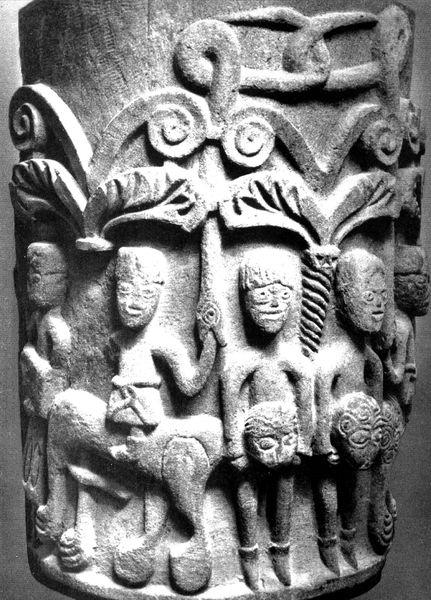
Titel: Dom St. Maria und St. Stephan
Standort: Speyer, Dom (EU - D - RP)
Schlagwörter: blätter, menschen, grau, mund, männer, nase, säule, säulen, tier, tiere, ornament, gesichter, arm, augen, gesicht, stein, haare, locken, esel, pferd, keramik, krug, ton, vase, beine, relief, mauer, figuren, verzierung, palme, foto, neger, schwert, schlange, ritter, photo, reihung, löwen, voluten, palmen, volute, schnecke, masken, relie, altertum, eingeborene, 950, miorie, mensczhen